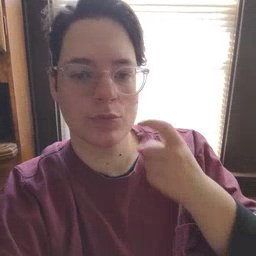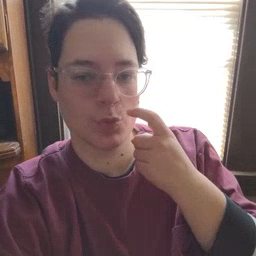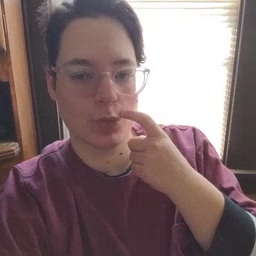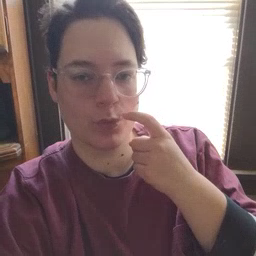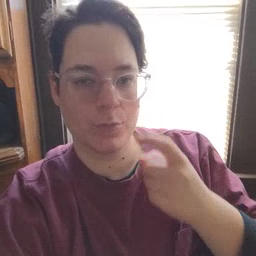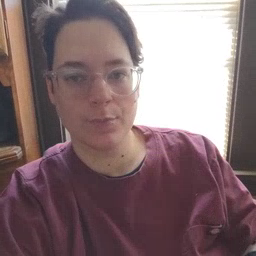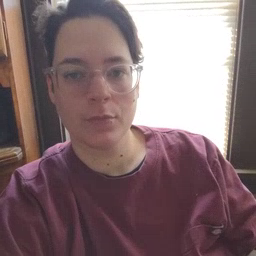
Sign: tooth